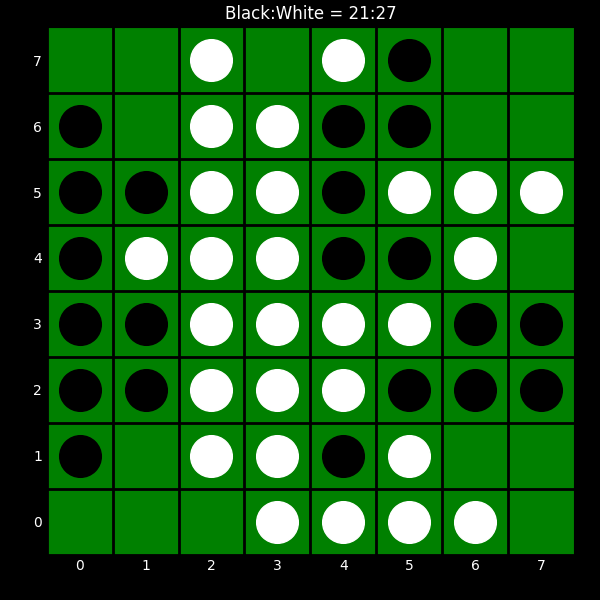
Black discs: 21
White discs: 27